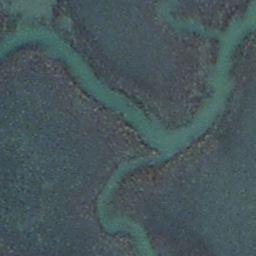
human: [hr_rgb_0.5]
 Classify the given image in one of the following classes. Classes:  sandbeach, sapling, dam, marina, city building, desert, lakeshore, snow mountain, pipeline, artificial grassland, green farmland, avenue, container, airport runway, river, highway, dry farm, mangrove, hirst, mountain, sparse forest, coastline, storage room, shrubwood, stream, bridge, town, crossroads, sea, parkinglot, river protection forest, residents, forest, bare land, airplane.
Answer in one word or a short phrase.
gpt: stream